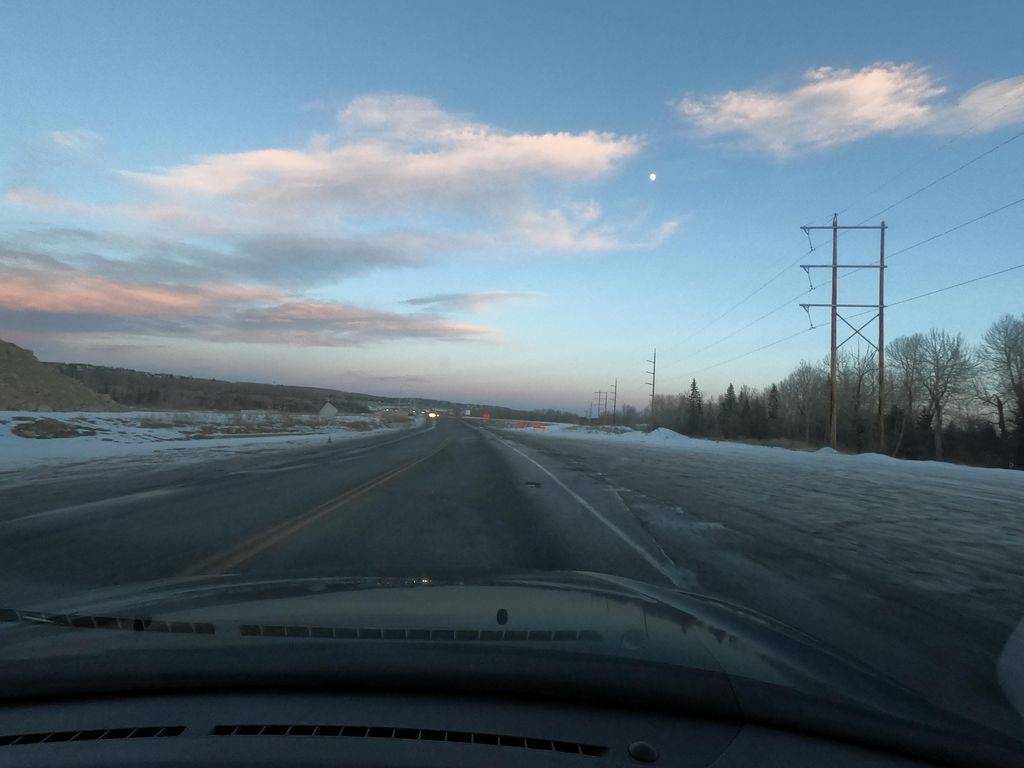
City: calgary